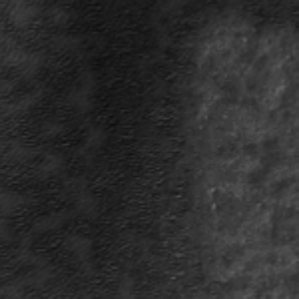
Label: frost